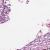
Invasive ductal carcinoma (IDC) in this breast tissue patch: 0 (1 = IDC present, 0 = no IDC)